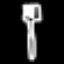
Label: fork